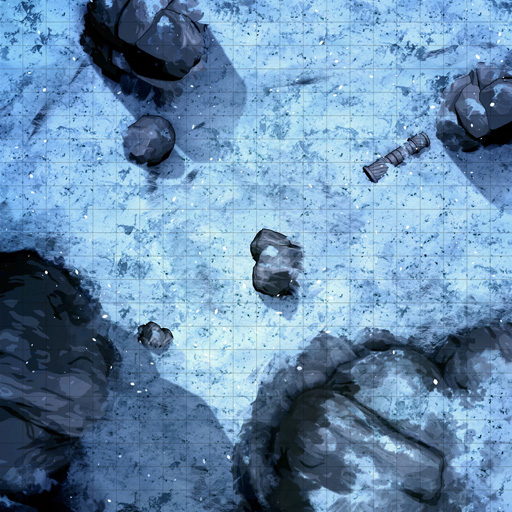
A D&D Grid Map snow rocks boulders (Snowy Mountain Wilderness Map)